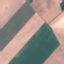
Land use / land cover class: AnnualCrop